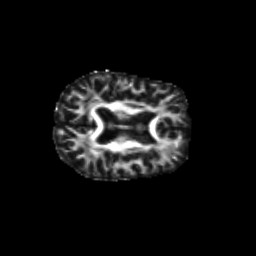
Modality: FA
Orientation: axial
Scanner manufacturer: siemens
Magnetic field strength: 3 T
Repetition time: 9.2 s
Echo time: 0.084 s